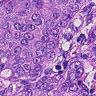
Metastatic tissue present: yes